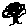
Label: tree